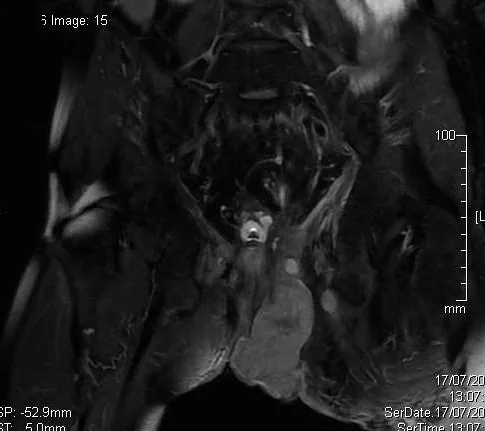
Dynamic postcontrast fat-suppressed coronal T1-weighted image: Lobulated left sided perineal mass measuring about 7 cm connected to the anal canal, with mild heterogeneous enhancement, it's associated with perineal fat infiltration and left side gluteal abcess.
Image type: radiology (mri)